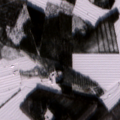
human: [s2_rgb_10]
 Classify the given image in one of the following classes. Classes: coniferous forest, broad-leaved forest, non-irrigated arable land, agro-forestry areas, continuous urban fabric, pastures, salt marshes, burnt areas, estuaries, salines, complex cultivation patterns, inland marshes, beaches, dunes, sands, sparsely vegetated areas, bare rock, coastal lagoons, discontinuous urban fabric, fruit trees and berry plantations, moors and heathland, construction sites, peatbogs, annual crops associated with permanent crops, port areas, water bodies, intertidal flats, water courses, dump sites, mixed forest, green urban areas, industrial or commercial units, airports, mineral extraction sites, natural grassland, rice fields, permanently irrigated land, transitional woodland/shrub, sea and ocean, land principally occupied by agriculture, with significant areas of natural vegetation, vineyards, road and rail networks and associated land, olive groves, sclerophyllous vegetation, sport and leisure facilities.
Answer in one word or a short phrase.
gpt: non-irrigated arable land, land principally occupied by agriculture, with significant areas of natural vegetation, broad-leaved forest, mixed forest, transitional woodland/shrub